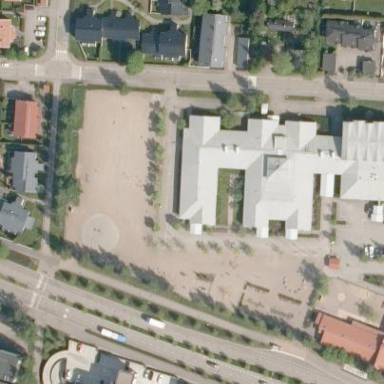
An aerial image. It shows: School building.